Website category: book
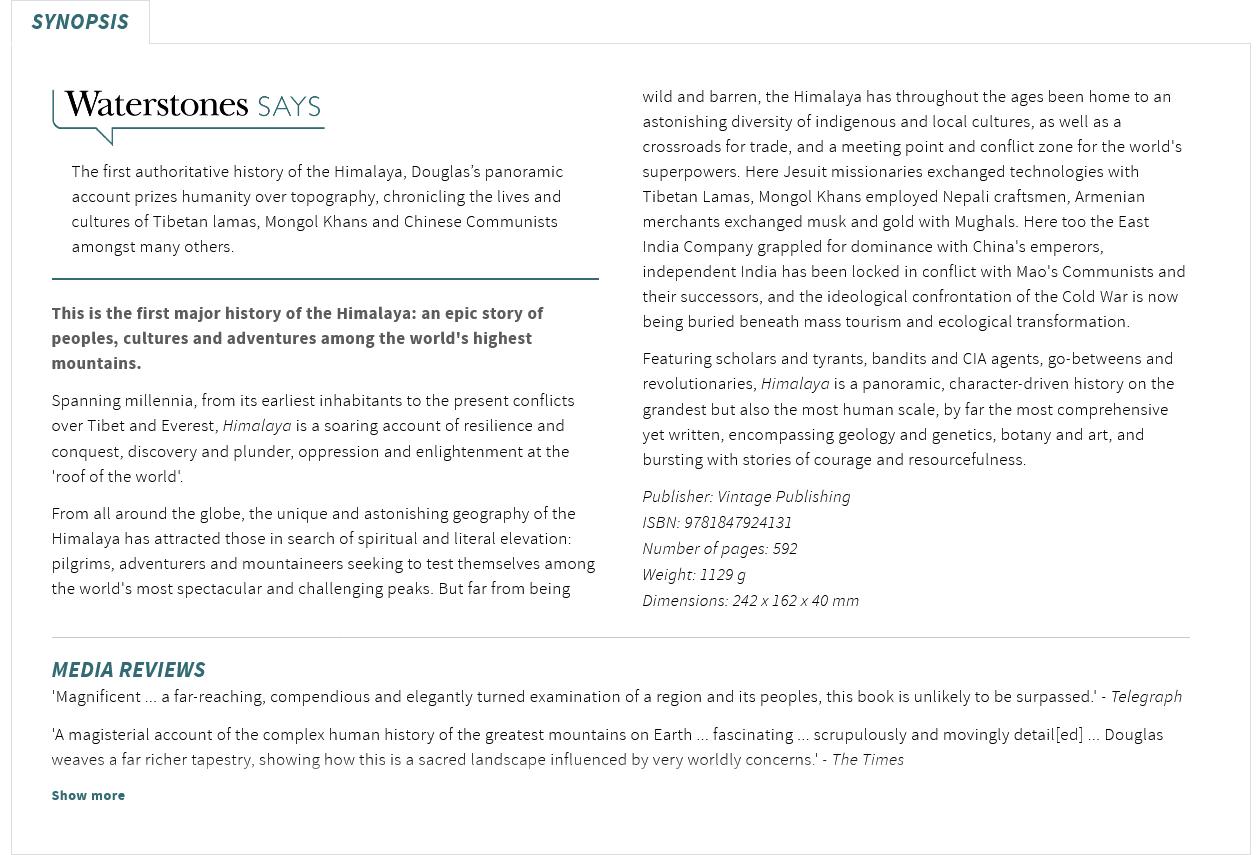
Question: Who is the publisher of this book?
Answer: Vintage Publishing

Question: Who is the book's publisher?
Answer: Vintage Publishing

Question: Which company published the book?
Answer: Vintage Publishing

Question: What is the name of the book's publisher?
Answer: Vintage Publishing

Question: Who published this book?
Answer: Vintage Publishing

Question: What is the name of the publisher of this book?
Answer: Vintage Publishing

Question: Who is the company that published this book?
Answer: Vintage Publishing

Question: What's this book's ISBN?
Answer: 9781847924131

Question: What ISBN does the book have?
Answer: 9781847924131

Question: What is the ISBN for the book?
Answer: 9781847924131

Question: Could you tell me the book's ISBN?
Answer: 9781847924131

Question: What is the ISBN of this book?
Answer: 9781847924131

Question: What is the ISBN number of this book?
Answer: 9781847924131

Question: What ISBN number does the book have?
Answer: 9781847924131

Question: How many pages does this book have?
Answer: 592

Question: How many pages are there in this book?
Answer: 592

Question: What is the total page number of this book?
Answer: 592

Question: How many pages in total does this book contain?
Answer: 592

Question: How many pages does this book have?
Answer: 592

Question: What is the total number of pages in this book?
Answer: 592

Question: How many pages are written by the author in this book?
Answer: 592

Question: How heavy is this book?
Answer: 1129 g

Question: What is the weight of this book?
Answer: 1129 g

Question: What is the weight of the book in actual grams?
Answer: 1129 g

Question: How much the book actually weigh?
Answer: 1129 g

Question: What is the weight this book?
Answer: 1129 g

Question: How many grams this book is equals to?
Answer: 1129 g

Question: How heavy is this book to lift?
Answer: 1129 g

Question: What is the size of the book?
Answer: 242 x 162 x 40 mm

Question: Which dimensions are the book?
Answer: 242 x 162 x 40 mm

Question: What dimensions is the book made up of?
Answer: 242 x 162 x 40 mm

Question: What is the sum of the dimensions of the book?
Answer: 242 x 162 x 40 mm

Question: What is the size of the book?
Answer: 242 x 162 x 40 mm

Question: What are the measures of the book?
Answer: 242 x 162 x 40 mm

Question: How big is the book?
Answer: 242 x 162 x 40 mm